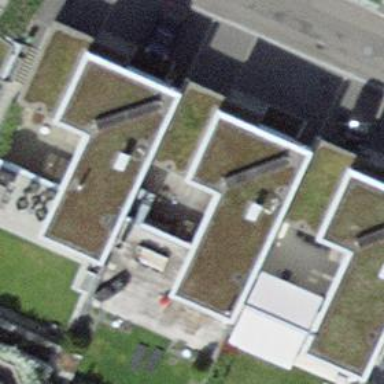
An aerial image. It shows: Terrace building.